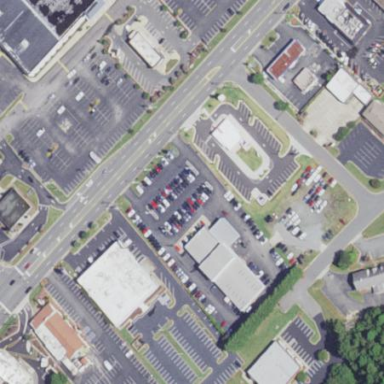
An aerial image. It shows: Parking area.